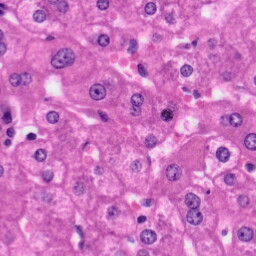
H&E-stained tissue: Liver